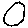
Label: circle